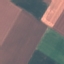
Land use / land cover: AnnualCrop